Field crop: maize
Growth stage: 2
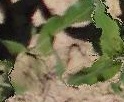
Species: maize